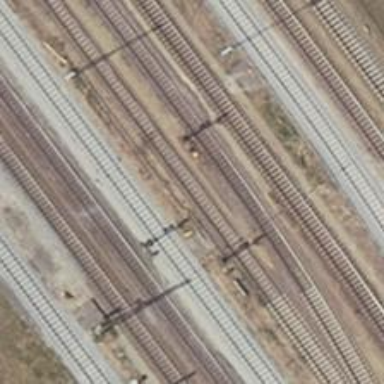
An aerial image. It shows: Electrified rail siding with contact line.